Interaction volume radius: 10 \u00c5
Interaction volume height: 20 \u00c5
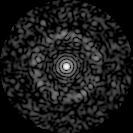
Disorder parameter: 0.8114